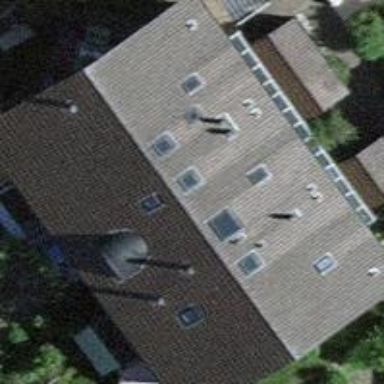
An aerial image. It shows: Terrace building with gabled roof.